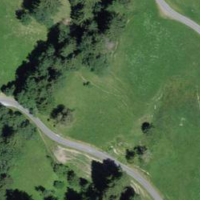
EUNIS habitat code: 24
Species observed at this site:
Clinopodium vulgare